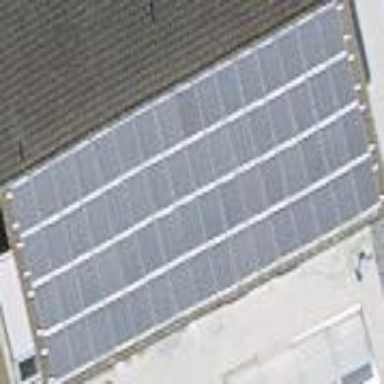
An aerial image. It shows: Solar power generator.